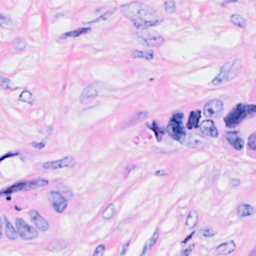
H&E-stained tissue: Breast